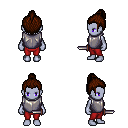
a pixel art fantasy rpg character, female body template, dark elf, purple skin, steel chest armor, red pants, brown short topknot hairstyle, dagger, four views (front, back, left, right), 2x2 character sprite sheet, small pixel art, hard edges, no anti-aliasing